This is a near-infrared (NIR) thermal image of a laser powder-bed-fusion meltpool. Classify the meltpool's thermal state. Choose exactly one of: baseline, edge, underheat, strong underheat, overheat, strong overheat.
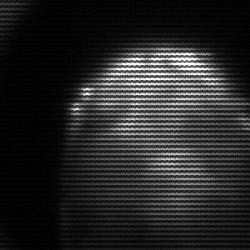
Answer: edge